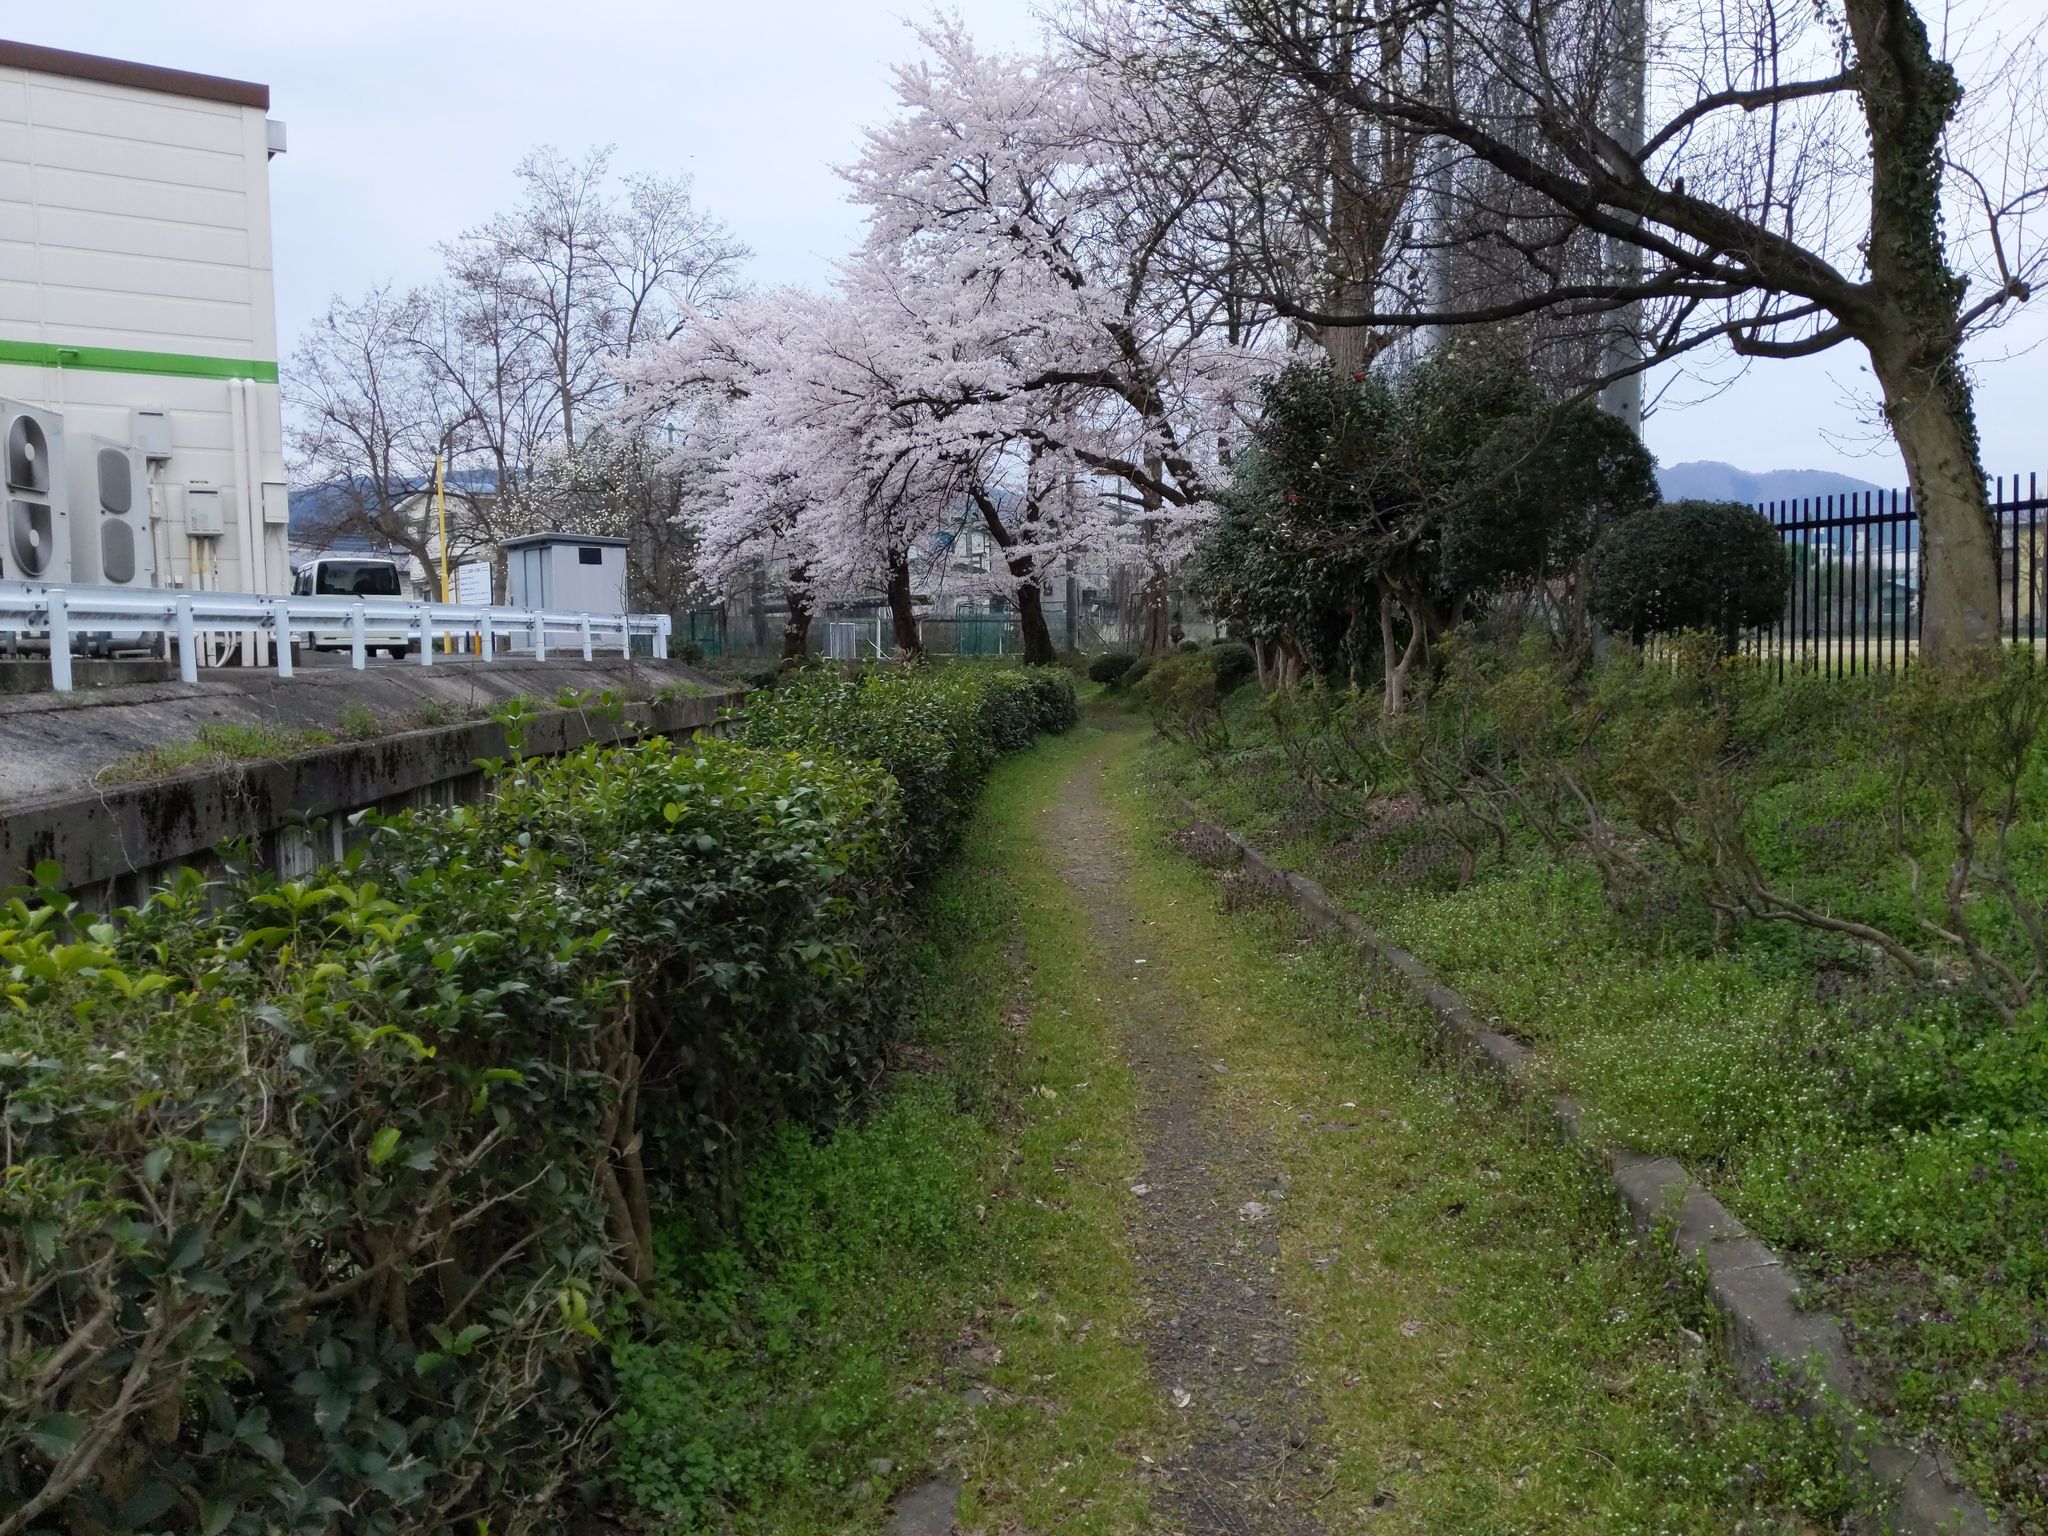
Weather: cloudy
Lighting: day
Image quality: good
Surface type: walking surface
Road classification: steps, path
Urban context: urban centre
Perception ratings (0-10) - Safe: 1.34, Lively: 2.12, Beautiful: 6.08, Boring: 5.54, Depressing: 4.4, Wealthy: 2.94